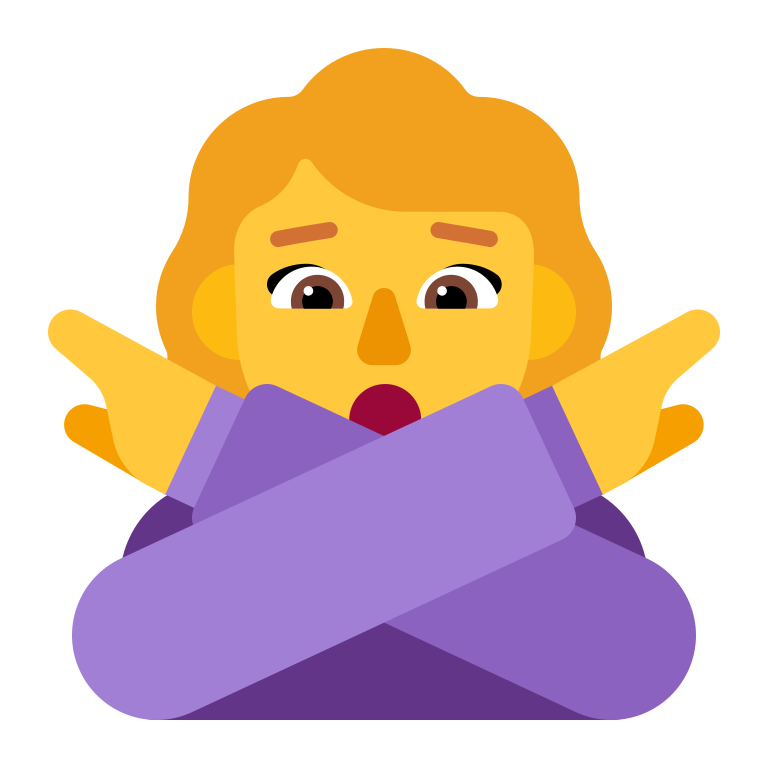
woman gesturing no flat default